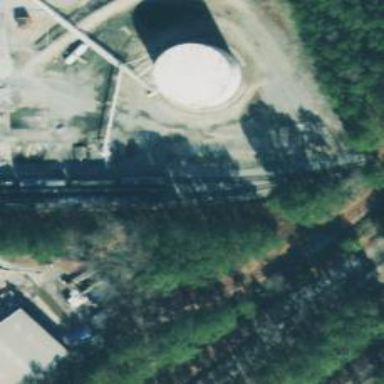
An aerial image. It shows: Rail spur for freight services carrying fuel.